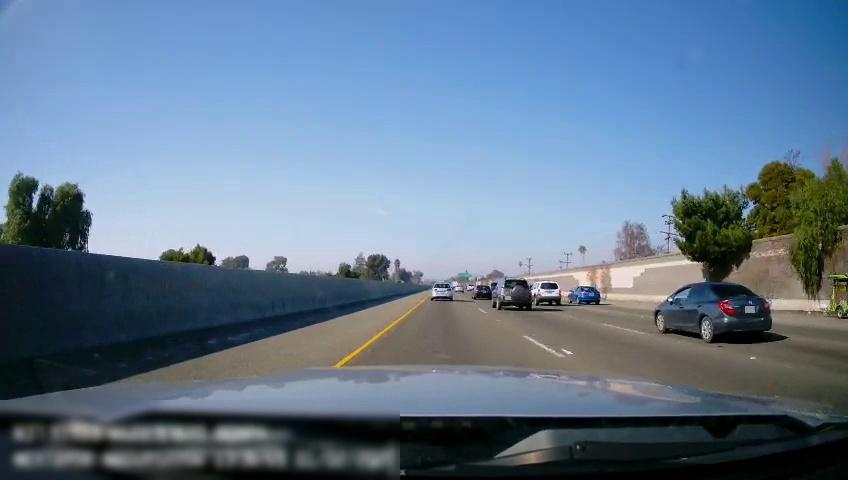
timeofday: Day
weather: Sunny
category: Drivable Space
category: Vehicles | Car
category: Vehicles | SUV
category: Vehicles | Car
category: Vehicles | SUV
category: Vehicles | Car
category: Vehicles | Car
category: Lanes | Current Lane
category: Lanes | Current Lane
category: Lanes | Alternate Lane
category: Lanes | Alternate Lane
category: Traffic | Signs